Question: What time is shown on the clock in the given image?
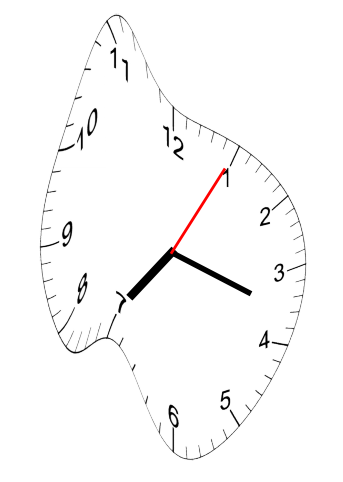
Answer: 07:18:05